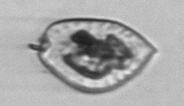
Label: Prorocentrum_micans